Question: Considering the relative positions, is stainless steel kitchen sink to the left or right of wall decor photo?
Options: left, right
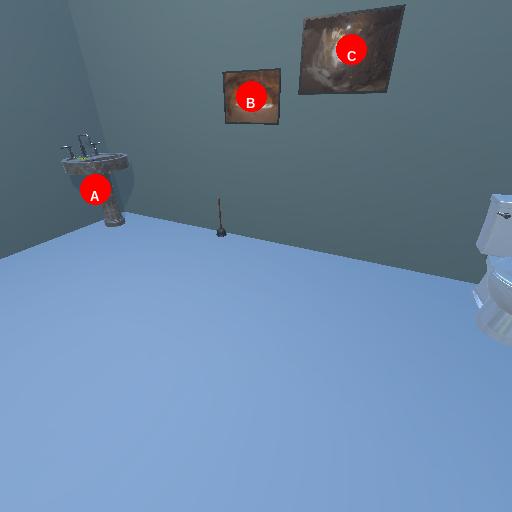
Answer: left